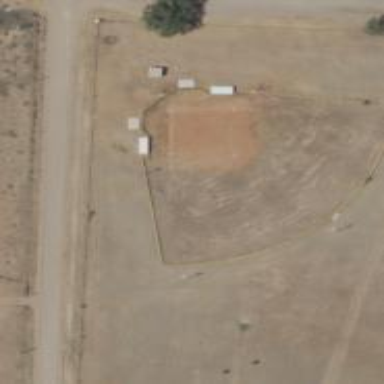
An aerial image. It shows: Baseball pitch for leisure and sports activities.